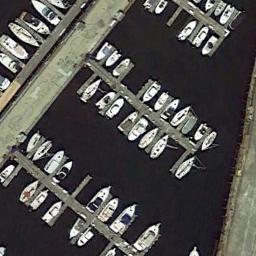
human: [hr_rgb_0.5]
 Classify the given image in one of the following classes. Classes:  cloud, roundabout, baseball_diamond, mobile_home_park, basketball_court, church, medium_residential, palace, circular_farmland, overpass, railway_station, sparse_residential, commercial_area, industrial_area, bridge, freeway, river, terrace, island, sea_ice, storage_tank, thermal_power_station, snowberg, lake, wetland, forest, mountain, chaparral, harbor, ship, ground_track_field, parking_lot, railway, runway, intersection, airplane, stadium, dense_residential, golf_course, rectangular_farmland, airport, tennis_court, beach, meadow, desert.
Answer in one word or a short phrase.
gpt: harbor